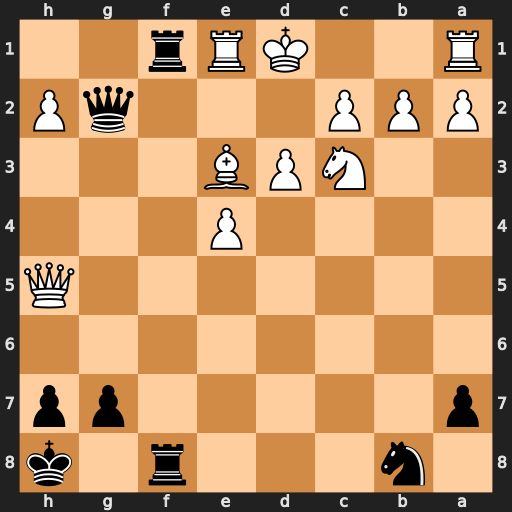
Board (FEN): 1n3r1k/p5pp/8/7Q/4P3/2NPB3/PPP3qP/R2KRr2
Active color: b
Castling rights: -
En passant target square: -
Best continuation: Rxe1+ Kxe1 Rf1#